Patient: sex F, age 39
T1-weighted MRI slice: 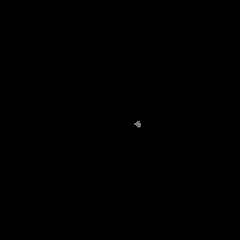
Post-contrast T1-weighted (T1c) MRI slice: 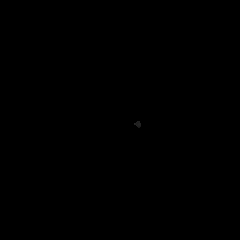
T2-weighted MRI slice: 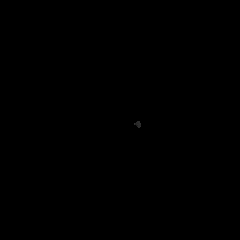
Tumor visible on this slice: no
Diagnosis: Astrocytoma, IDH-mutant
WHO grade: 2